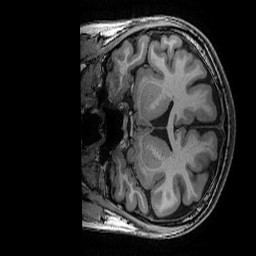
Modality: T1w
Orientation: coronal
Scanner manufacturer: ge
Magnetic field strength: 3 T
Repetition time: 0.007 s
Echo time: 0.00342 s